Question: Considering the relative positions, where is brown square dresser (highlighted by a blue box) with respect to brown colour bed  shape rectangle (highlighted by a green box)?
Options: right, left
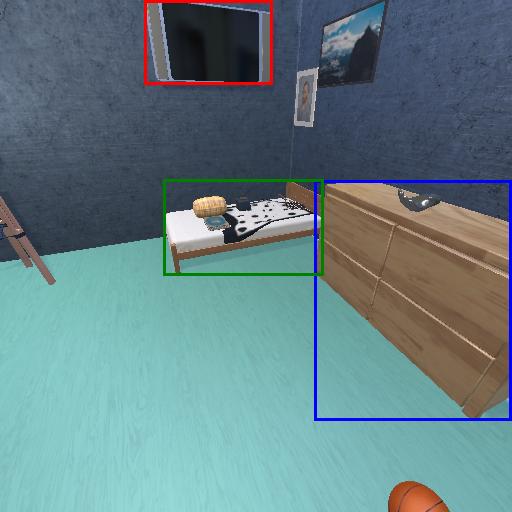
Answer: right